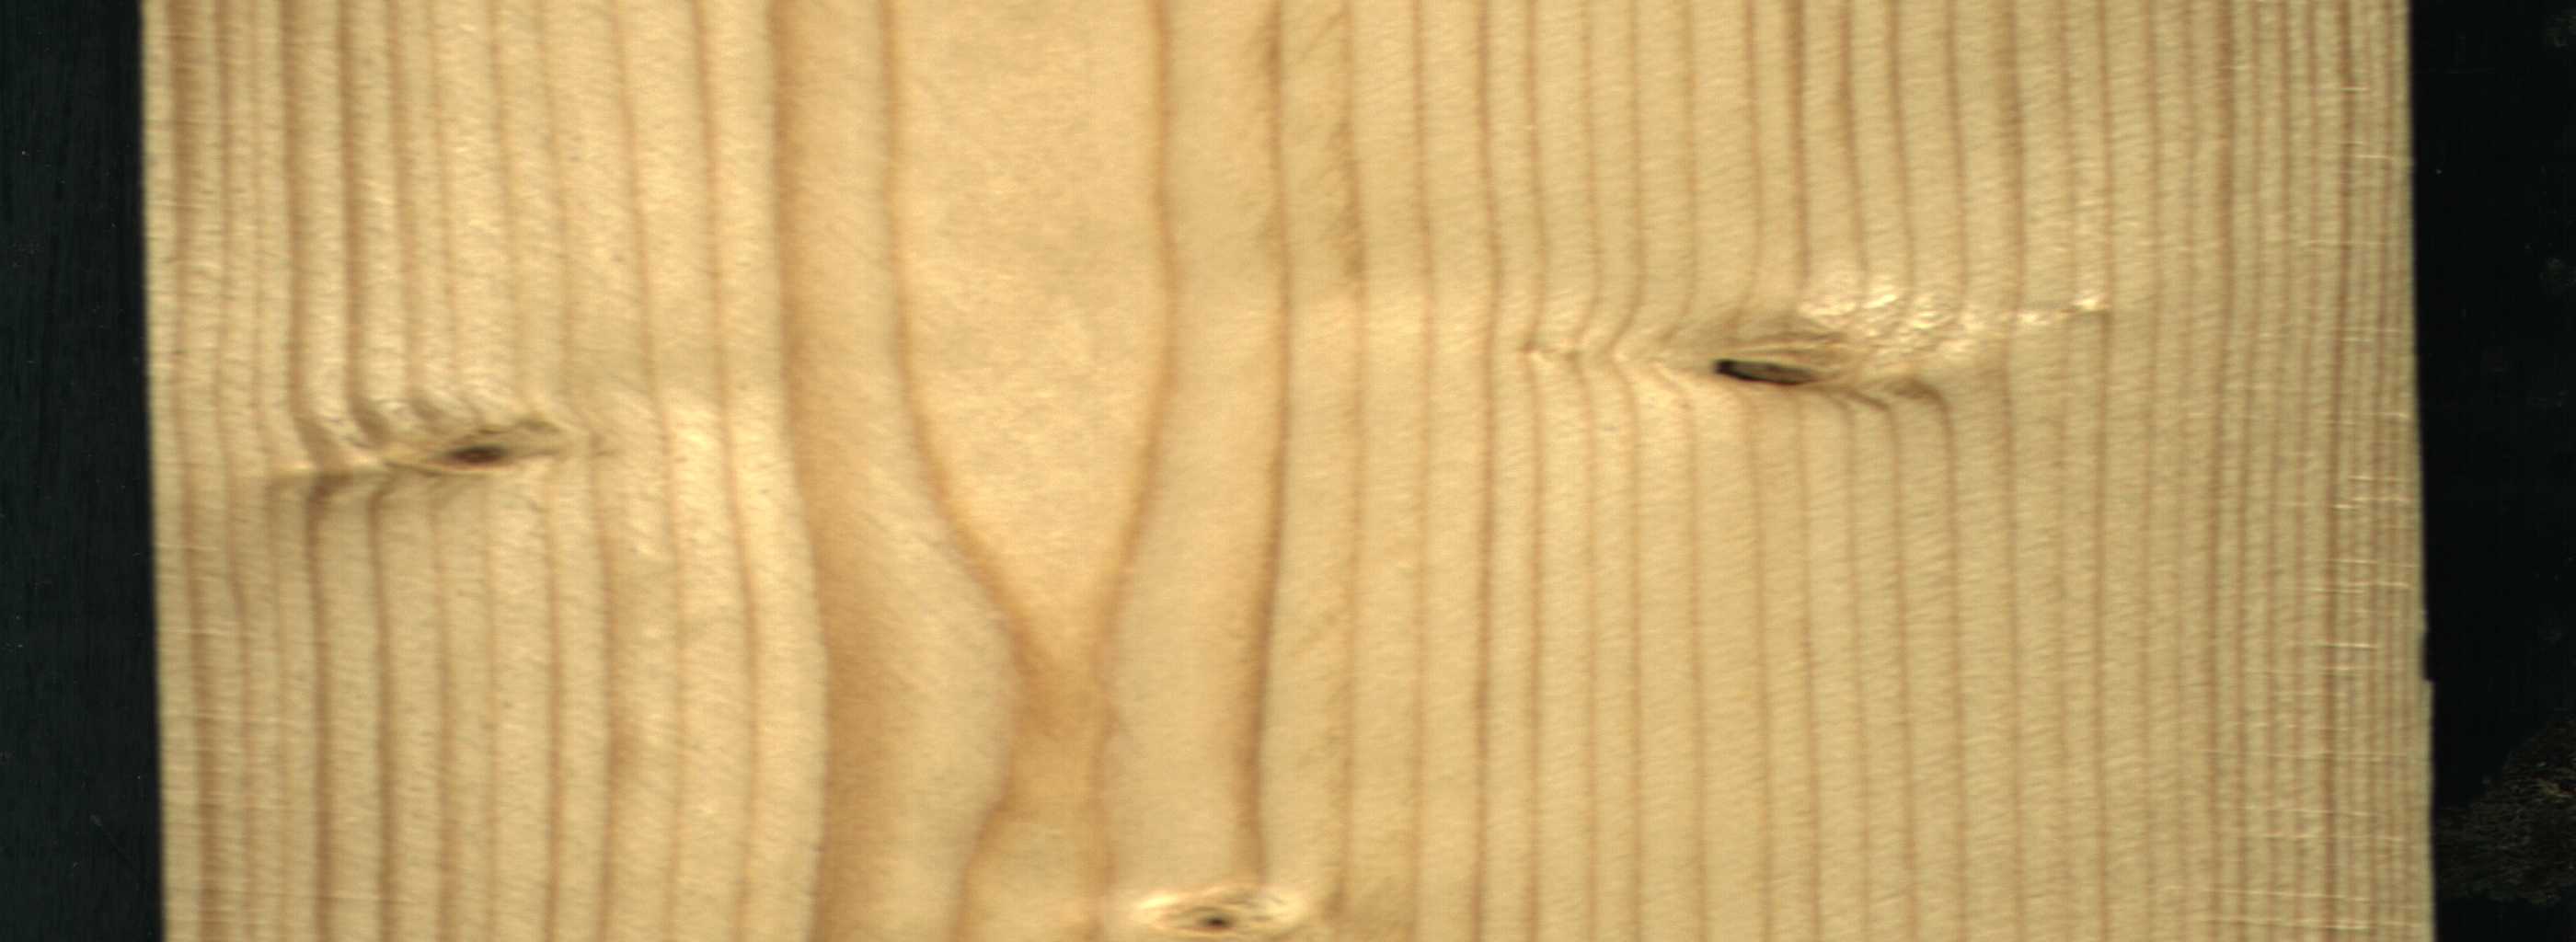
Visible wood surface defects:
Dead_Knot
Live_Knot
Live_Knot